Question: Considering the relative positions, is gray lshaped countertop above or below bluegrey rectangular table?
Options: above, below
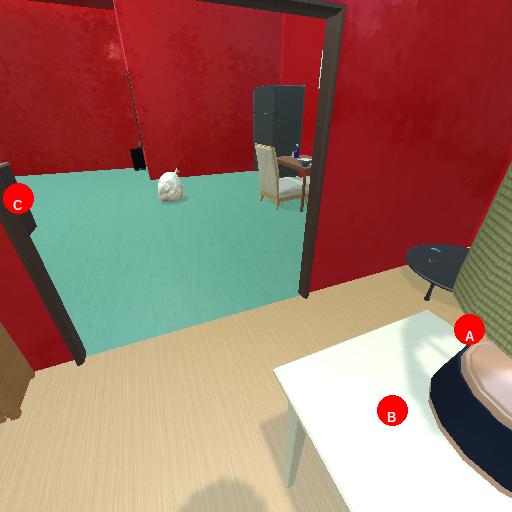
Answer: above